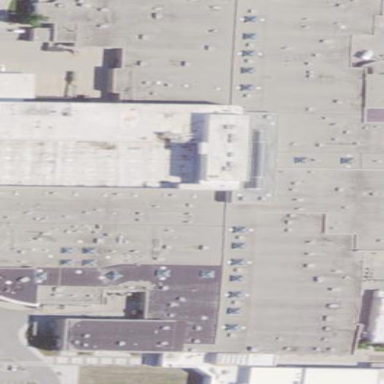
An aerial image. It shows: Mall building.